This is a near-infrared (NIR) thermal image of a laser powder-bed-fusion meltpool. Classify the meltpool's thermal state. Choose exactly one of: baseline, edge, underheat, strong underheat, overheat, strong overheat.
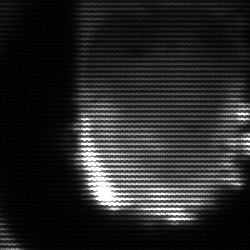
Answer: baseline